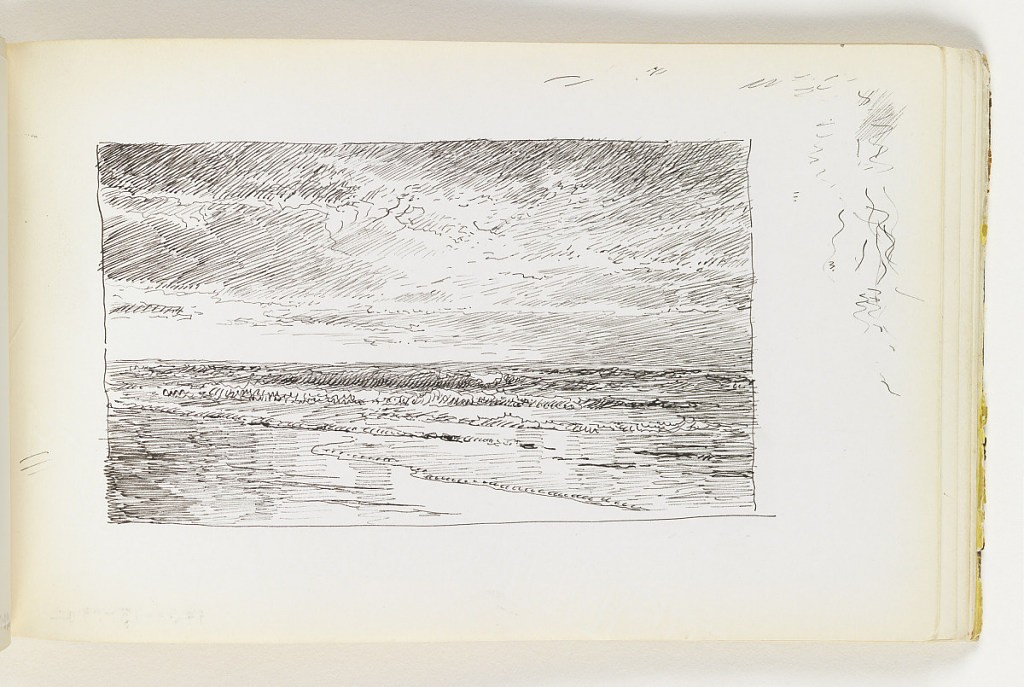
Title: Serene Seascape with Small Waves
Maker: William Trost Richards, American, 1833–1905
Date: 1890–1900
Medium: Pen and black ink on off-white wove paper
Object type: Sketchbook folio
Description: Beach in left foreground with small, calm waves coming onto shore.